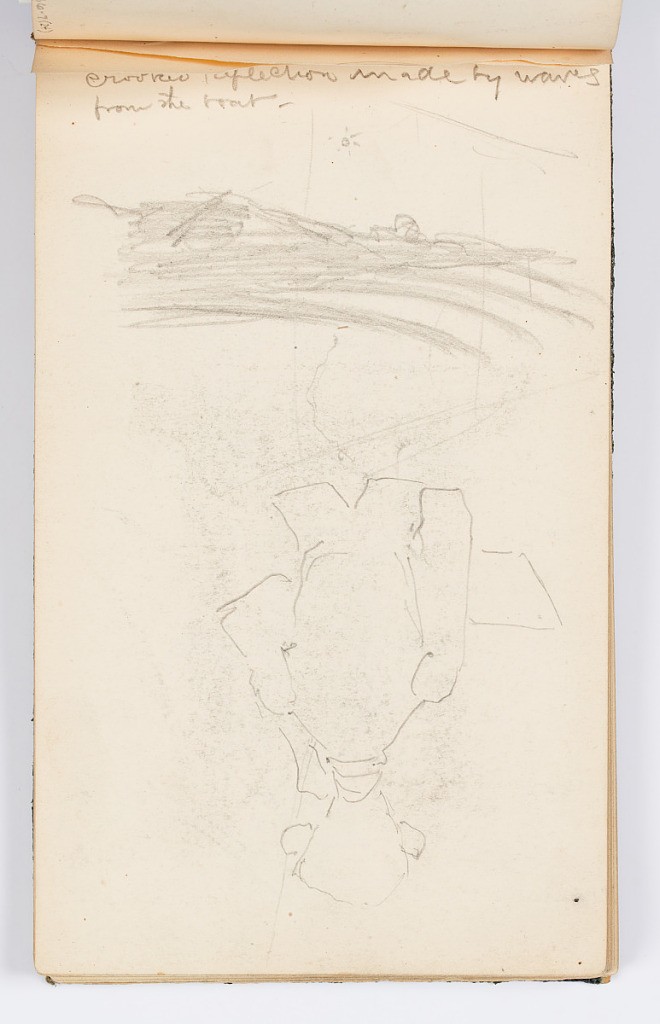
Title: Sketchbook Page: Artist from Behind
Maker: Kenyon Cox, American, 1856–1919
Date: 1883
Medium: Graphite on paper
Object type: Sketchbook folio
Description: Recto: At right, figure seen from behind from the waist up, likely an artist, holding a pad or palette in left hand with right hand raised. At left, waves and sun, oriented differently.
Verso: Landscape with sun, possibly with boats in foreground.